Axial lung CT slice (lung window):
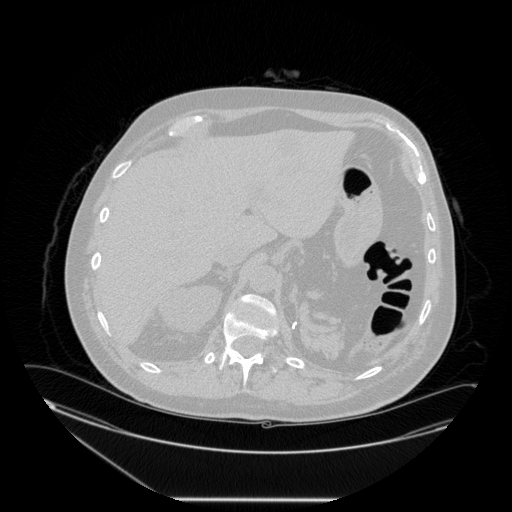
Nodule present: no